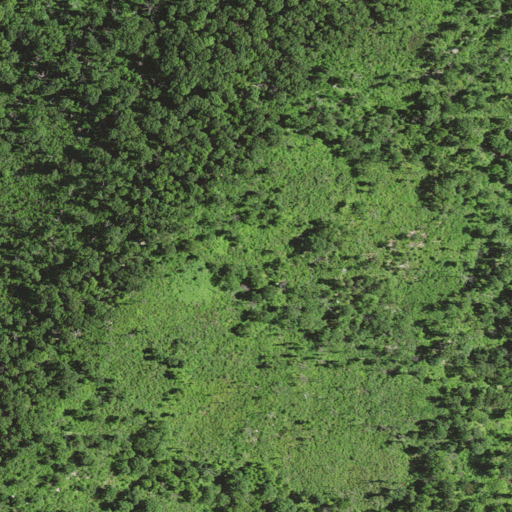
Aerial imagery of mountain in Virginia named Middle Mountain containing deciduous forest, grassland, pasture, and mixed forest